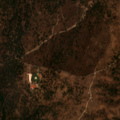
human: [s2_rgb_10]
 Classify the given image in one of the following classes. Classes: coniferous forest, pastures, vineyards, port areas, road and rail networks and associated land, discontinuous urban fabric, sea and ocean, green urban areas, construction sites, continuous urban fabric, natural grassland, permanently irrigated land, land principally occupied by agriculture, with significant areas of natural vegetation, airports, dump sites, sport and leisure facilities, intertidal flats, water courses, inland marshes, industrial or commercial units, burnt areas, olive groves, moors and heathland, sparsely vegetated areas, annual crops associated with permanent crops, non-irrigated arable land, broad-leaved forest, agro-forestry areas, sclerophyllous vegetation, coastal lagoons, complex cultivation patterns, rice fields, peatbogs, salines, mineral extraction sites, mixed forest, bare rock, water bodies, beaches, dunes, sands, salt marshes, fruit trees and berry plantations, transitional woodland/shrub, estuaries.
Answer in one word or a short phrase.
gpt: agro-forestry areas, broad-leaved forest, transitional woodland/shrub